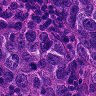
Metastatic tissue present: yes